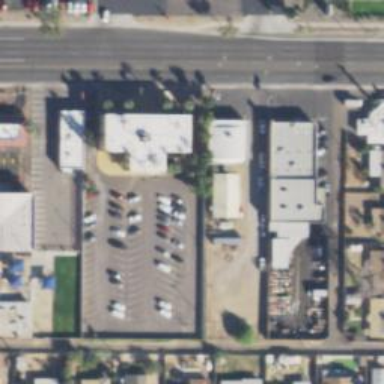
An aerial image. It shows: Parking area with asphalt surface.